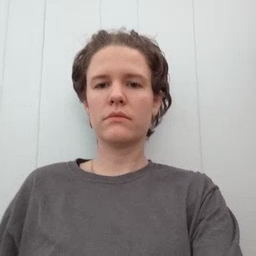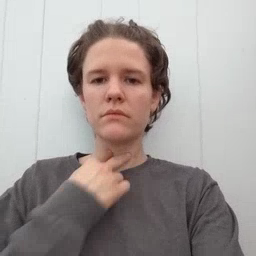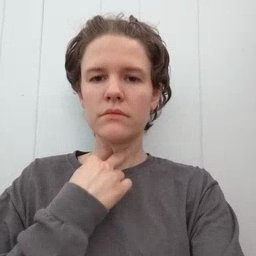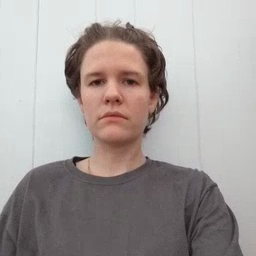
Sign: stuck